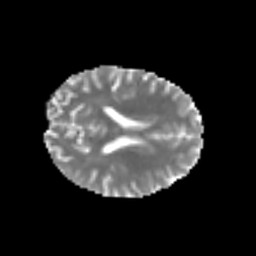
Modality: MD
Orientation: axial
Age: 25
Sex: male
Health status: healthy